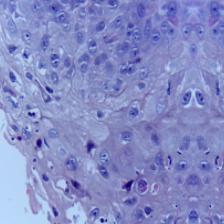
Diagnosis: OSCC